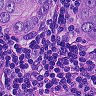
Metastatic tissue present: yes